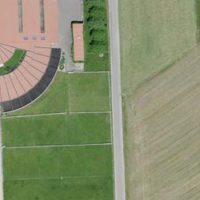
EUNIS habitat code: 52
Species observed at this site:
Ardea alba
Milvus milvus
Corvus frugilegus
Buteo buteo
Falco tinnunculus
Bubulcus ibis